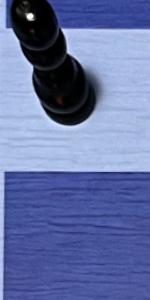
Label: Empty